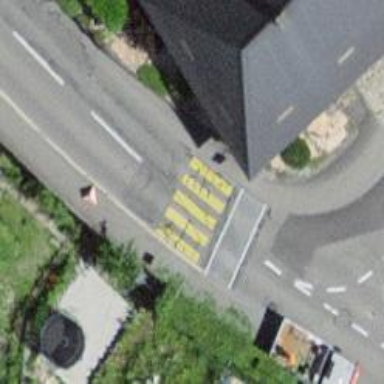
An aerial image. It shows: Uncontrolled zebra crossing with zebra markings.